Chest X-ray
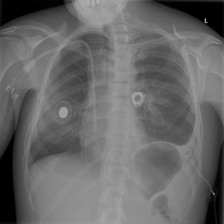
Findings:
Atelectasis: negative
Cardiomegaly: negative
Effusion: positive
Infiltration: negative
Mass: negative
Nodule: negative
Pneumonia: negative
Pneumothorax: negative
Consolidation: negative
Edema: negative
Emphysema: negative
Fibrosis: negative
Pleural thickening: negative
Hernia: negative